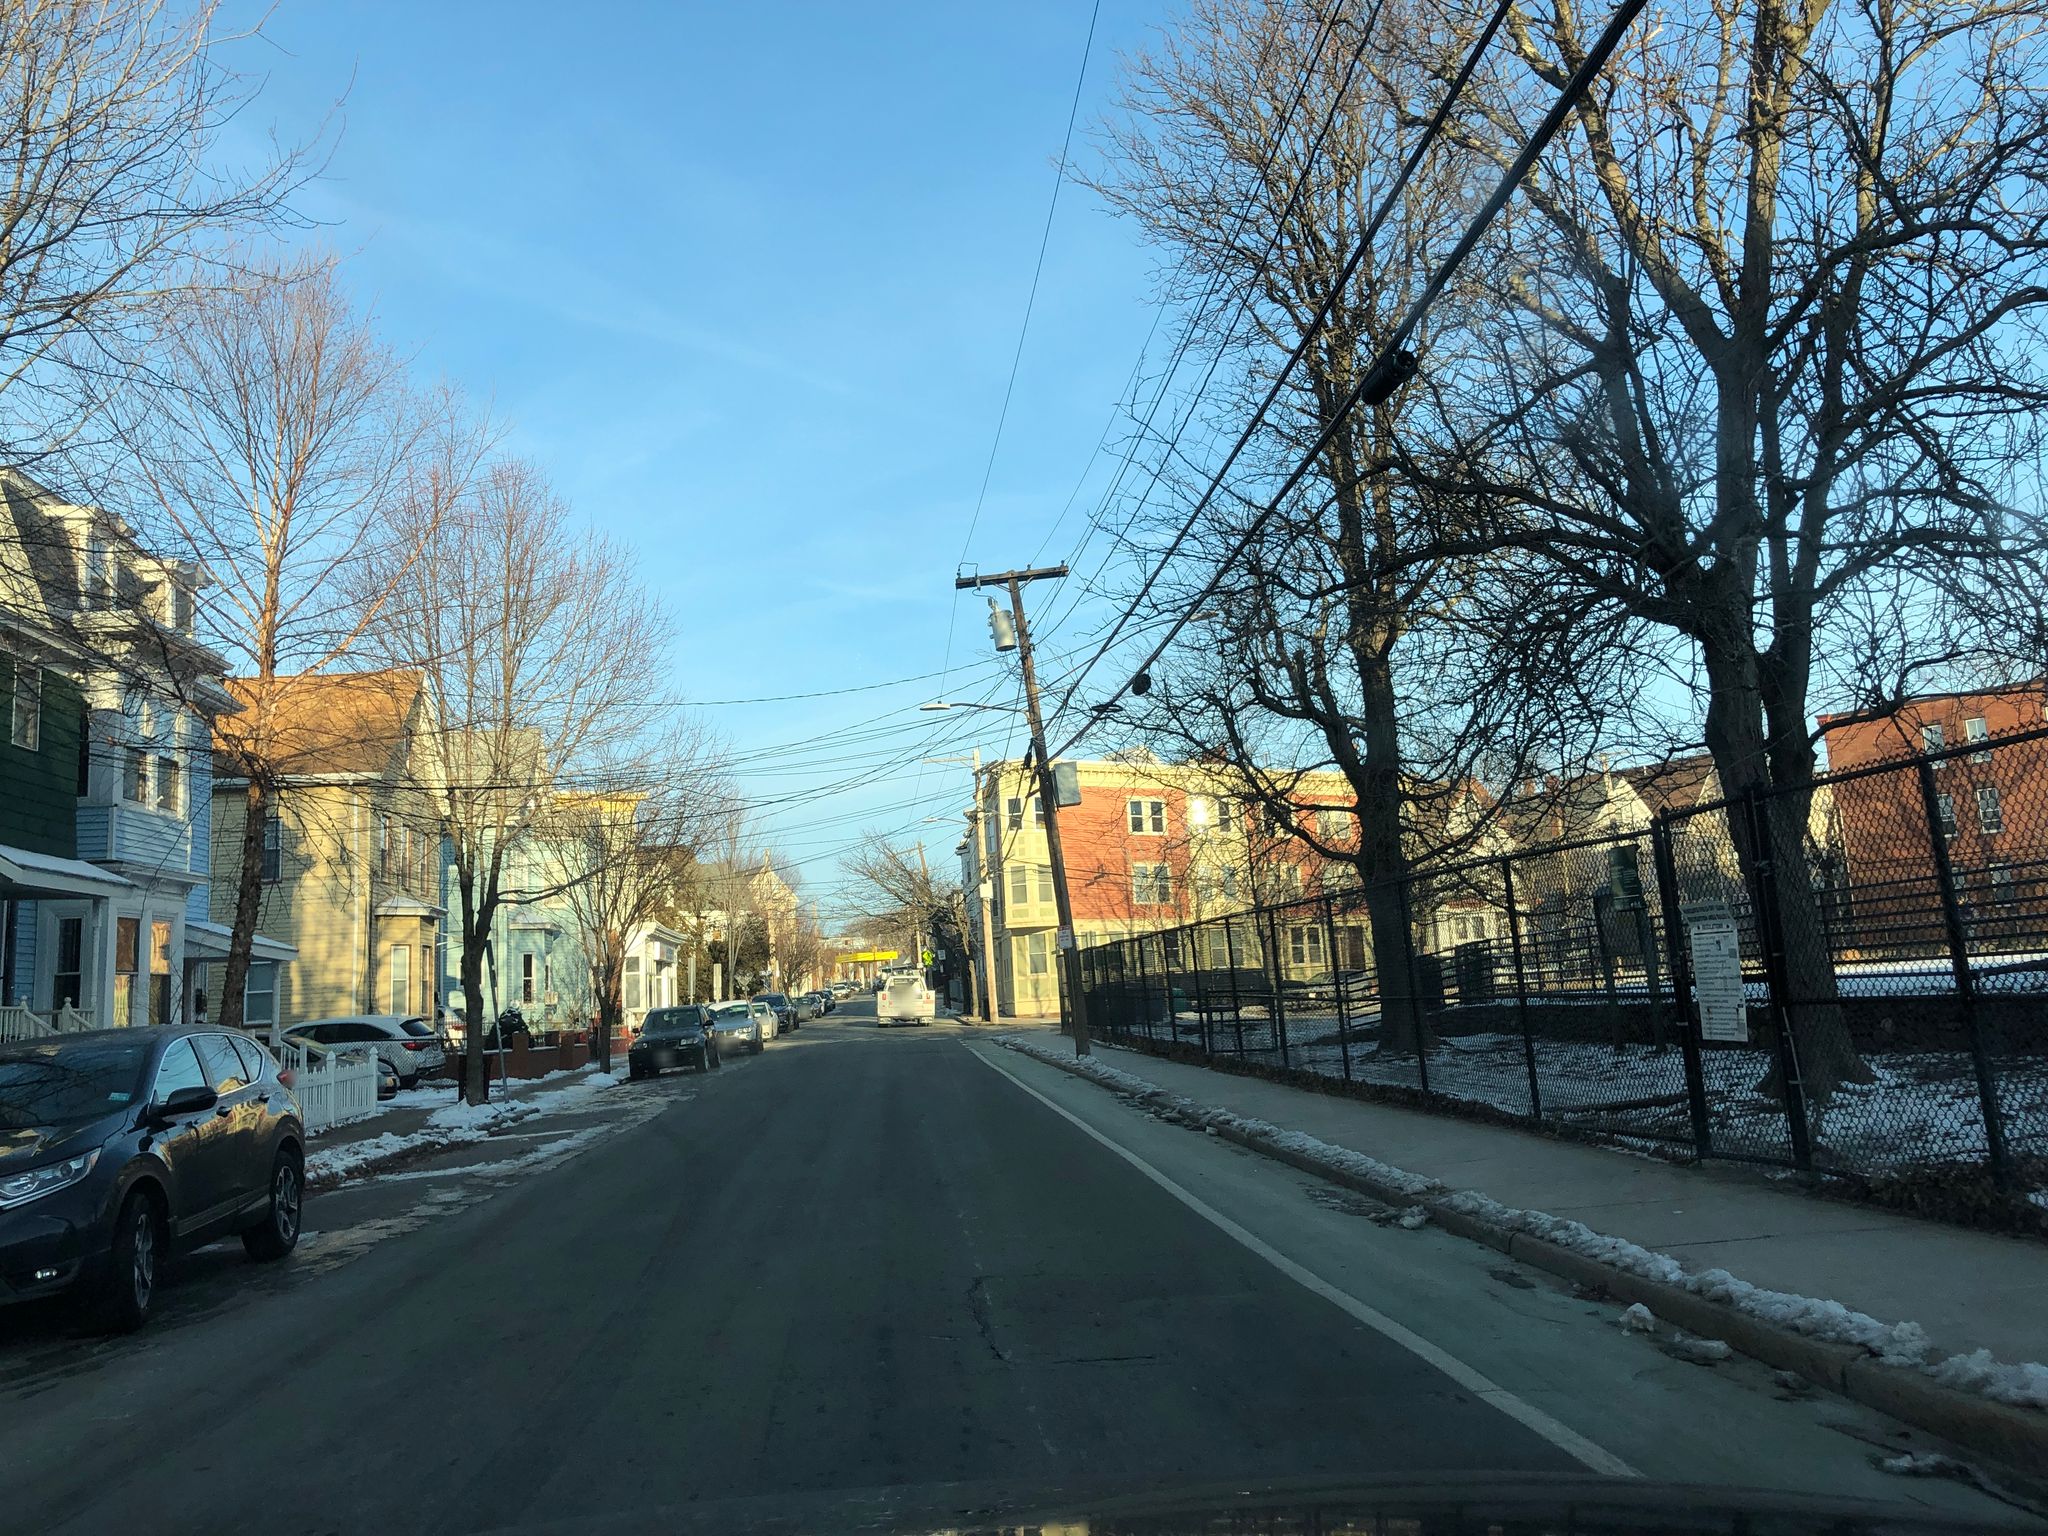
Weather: snowy
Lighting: dusk/dawn
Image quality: good
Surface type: driving surface
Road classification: tertiary
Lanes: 2
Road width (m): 13.7
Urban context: urban centre
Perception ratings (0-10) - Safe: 6.3, Lively: 5.59, Beautiful: 8.48, Boring: 5.3, Depressing: 2.56, Wealthy: 4.23